Field crop: maize
Growth stage: 2
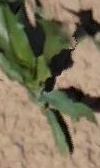
Species: maize